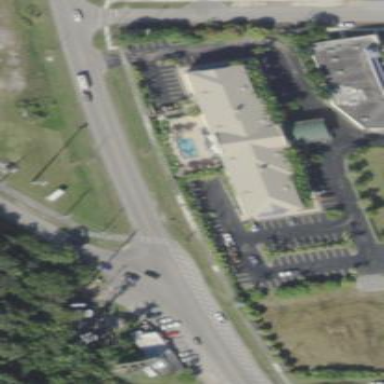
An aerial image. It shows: Hotel building.